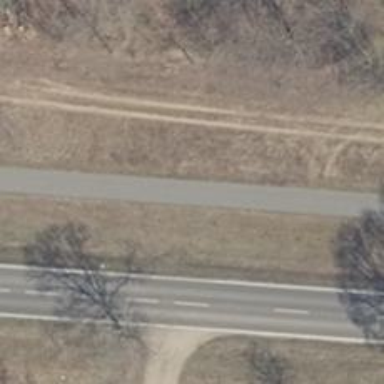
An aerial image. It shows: Asphalt path.